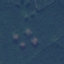
Land use / land cover class: Forest